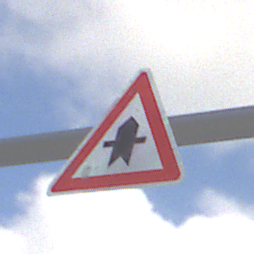
Verkehrszeichen: Vorfahrt
Umgebung: Outdoor, RoadRail
Tageszeit: Midday
Wetter: PartlyCloudy
Licht: Natural
Jahreszeit: NotSpecified
Kontrast: HighContrast